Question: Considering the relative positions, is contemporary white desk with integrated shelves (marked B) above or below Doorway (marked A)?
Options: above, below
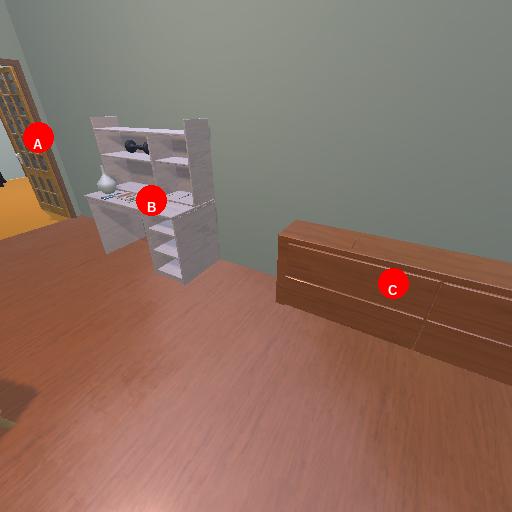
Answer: above